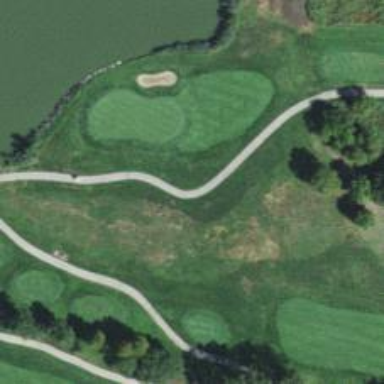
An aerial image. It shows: Service road with grade1 track surface. It resembles golf cart path.